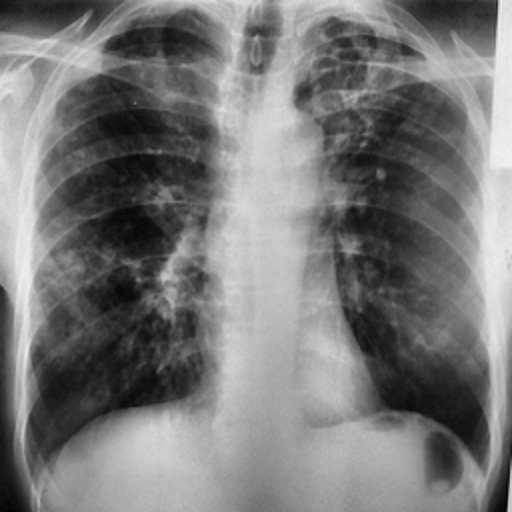
Finding: TUBERCULOSIS